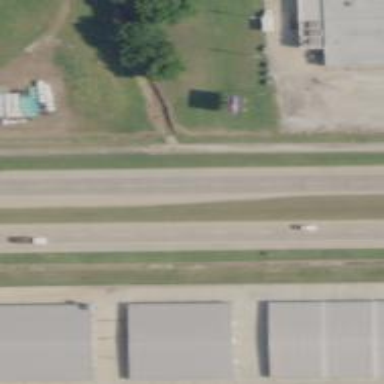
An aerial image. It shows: Primary highway.